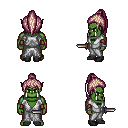
a pixel art fantasy rpg character, male body template, orc, green skin, white robe, white pants, white blonde long topknot hairstyle, leather bracers, black shoes, dagger, four views (front, back, left, right), 2x2 character sprite sheet, small pixel art, hard edges, no anti-aliasing